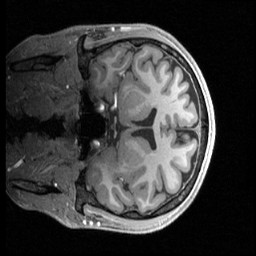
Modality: T1w
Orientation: coronal
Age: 20
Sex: male
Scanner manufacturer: siemens
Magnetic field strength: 3 T
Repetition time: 2.4 s
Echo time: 0.00224 s